Question: i having trouble to get single choice of 'radio button' which dynamically add into 'radio group'. please help to select single choice of it. following are my code of it.
my fragment class.
'''
public class fragment4 extends Fragment {
View v;
LinearLayout my_layout;
//CheckBox checkBox;
RadioButton checkBox;
JSONArray jsonArray;
Context ctx;
RadioGroup rg; /* MediaPlayer mp;*/
public fragment4(){
}
@Override
public void onCreate(Bundle savedInstanceState) {
super.onCreate(savedInstanceState);
// 1.
}
@Override
public View onCreateView(LayoutInflater inflater, ViewGroup container,
Bundle savedInstanceState) {
v = inflater.inflate(R.layout.farg4, container, false);
my_layout = (LinearLayout)v.findViewById(R.id.my_layout);
getcategory();
return my_layout;
}
public void getcategory() {
StringRequest request = new StringRequest(Request.Method.POST,
StaticDataUtility.Server_URL + "" + StaticDataUtility.getsubcategory, new Response.Listener<String>() {
@Override
public void onResponse(String response) {
try {
JSONObject joResp = new JSONObject(response);
ArrayList<productinfo> sliderList = new ArrayList<>();
int success = joResp.getInt("Success");
if (success == 1) {
// industryListBeanArrayList.clear();
jsonArray = joResp.getJSONArray("result");
// JSONObject joResult = joResp.getJSONObject("result");
// JSONArray jaDetail = joResult.getJSONArray("industry_detail");
for (int i = 0; i < jsonArray.length(); i++) {
JSONObject joDetail = jsonArray.getJSONObject(i);
// productinfo slider = new productinfo();
if (joDetail.has("subcat_name")) {
rg= new RadioGroup(getContext());
rg.setOrientation(RadioGroup.VERTICAL);
// TableRow row =new TableRow(getActivity());
// row.setId(i);
// row.setLayoutParams(new TableRow.LayoutParams(Toolbar.LayoutParams.FILL_PARENT, TableRow.LayoutParams.WRAP_CONTENT));
checkBox = new RadioButton(getActivity());
/* checkBox.setOnCheckedChangeListener(v.getContext());*/
checkBox.setId(i);
checkBox.setText(joDetail.getString("subcat_name"));
//row.addView(checkBox);
rg.addView(checkBox);
// my_layout.addView(rg);
my_layout.addView(rg);
// ((ViewGroup)v.findViewById(R.id.radgrpcat)).addView(my_layout);
checkBox.setOnCheckedChangeListener(new CompoundButton.OnCheckedChangeListener() {
@Override
public void onCheckedChanged(CompoundButton compoundButton, boolean b) {
for (int p=0;p<=jsonArray.length();p++){
if(b){
String valchk=checkBox.getText().toString().trim();
FilteredBy.valchk2= new String[]{valchk};
}
}
Log.e("checkbox", String.valueOf(FilteredBy.valchk2.length));
}
});
}
}
} else {
Toast.makeText(getActivity(), "Sorry Data Are Not Available ", Toast.LENGTH_SHORT).show();
}
} catch (JSONException e) {
e.printStackTrace();
}
}
},
new Response.ErrorListener() {
@Override
public void onErrorResponse(VolleyError volleyError) {
}
}) {
@Override
protected Map<String, String> getParams() {
HashMap<String, String> params = new HashMap<>();
params.put("cat_id", "363");
Log.e("params", params.toString());
return params;
}
};
request.setRetryPolicy(new
DefaultRetryPolicy(60000,
DefaultRetryPolicy.DEFAULT_MAX_RETRIES,
DefaultRetryPolicy.DEFAULT_BACKOFF_MULT));
// Adding request to request queue
Volley.newRequestQueue(getActivity()).add(request);
}
}
'''

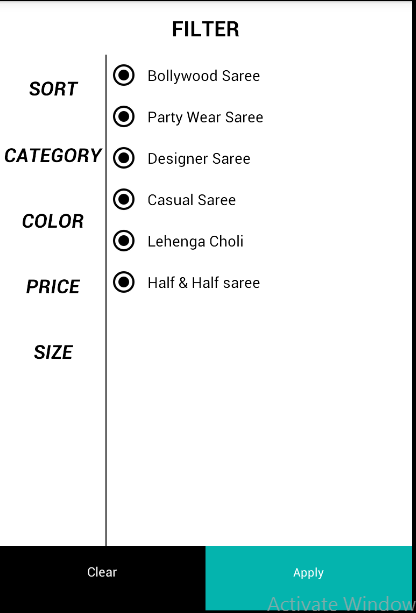
Answer: As Mike said in comment you are creating RadioGroup each time.Just you need to place the following code before 'for' loop
'''
rg= new RadioGroup(getContext());
rg.setOrientation(RadioGroup.VERTICAL);
my_layout.addView(rg);
'''
Code should look like this (if i understand your code correctly):
'''
rg= new RadioGroup(getContext());
rg.setOrientation(RadioGroup.VERTICAL);
my_layout.addView(rg);
for (int i = 0; i < jsonArray.length(); i++) {
'''